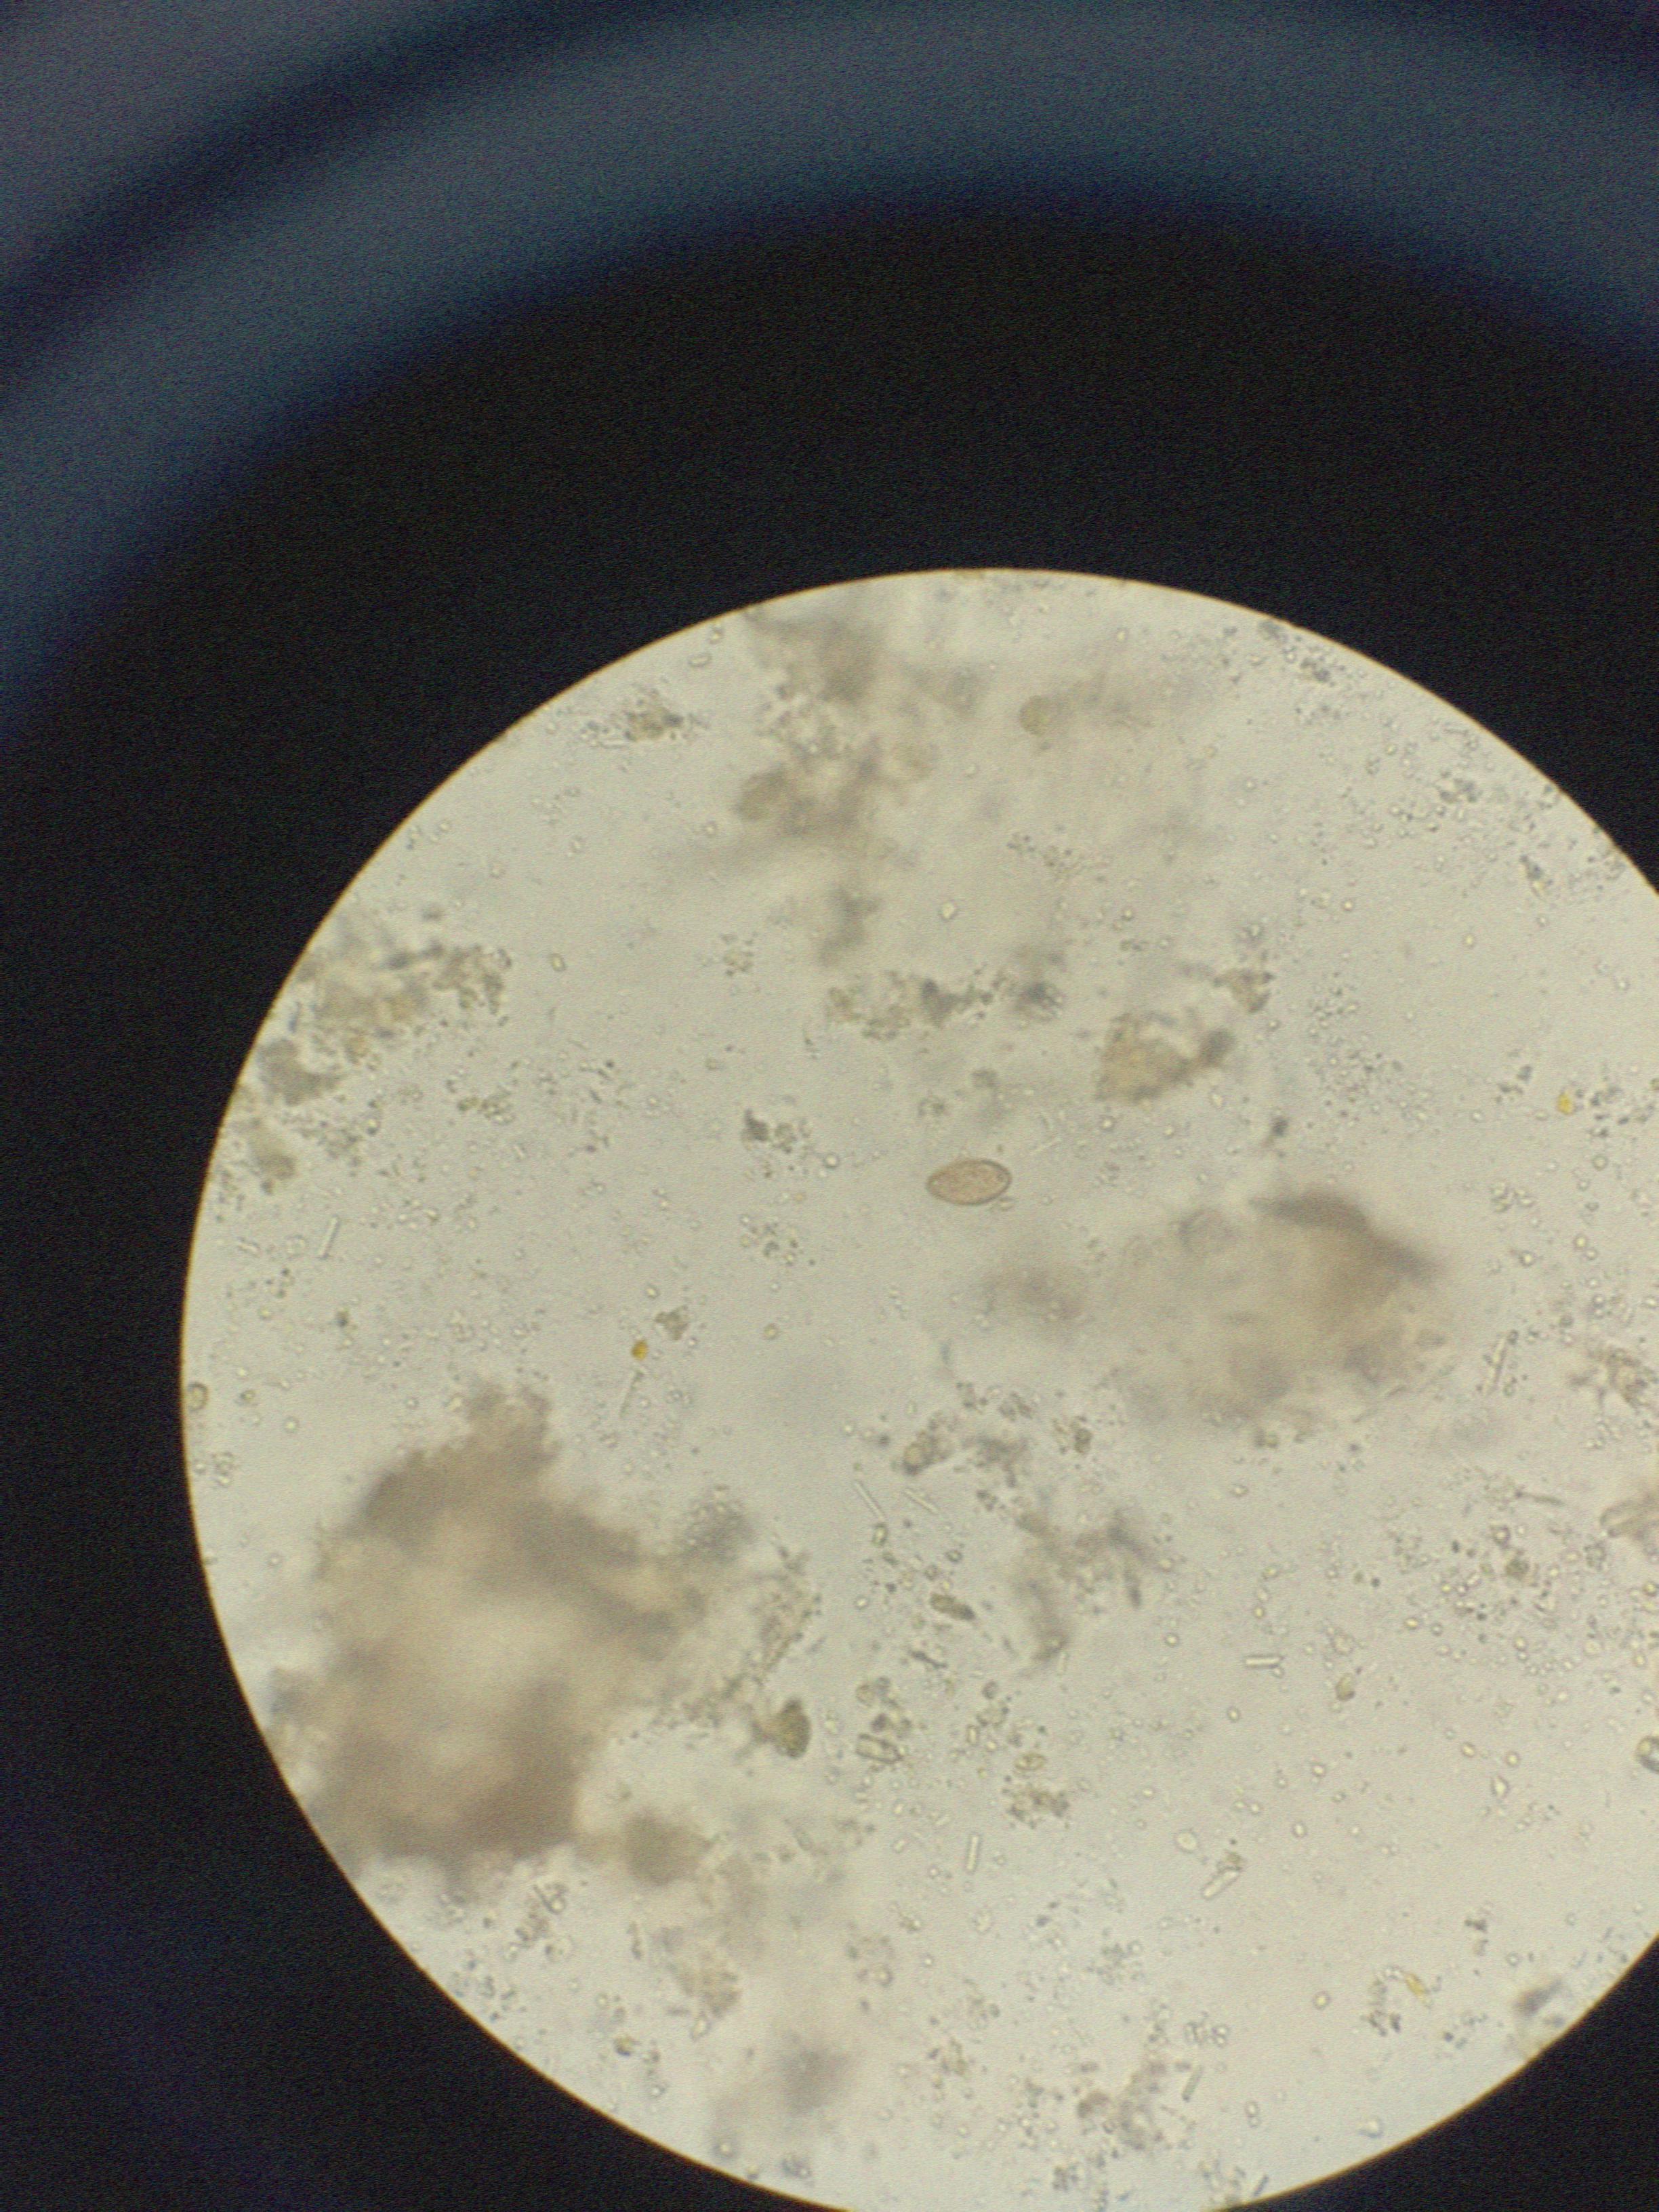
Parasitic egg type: Opisthorchis viverrine